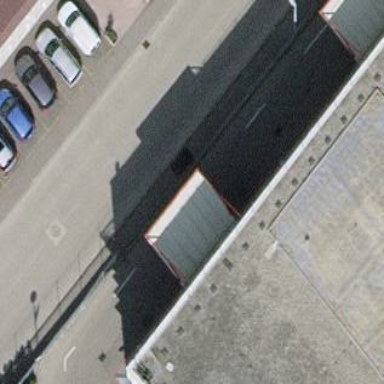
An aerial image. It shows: View of roof of building.